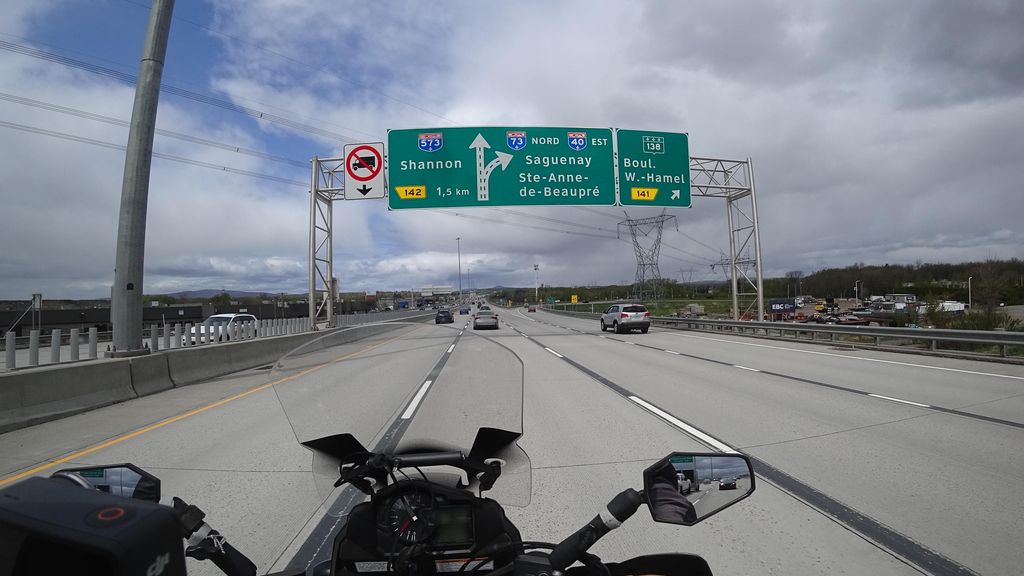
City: quebec_city